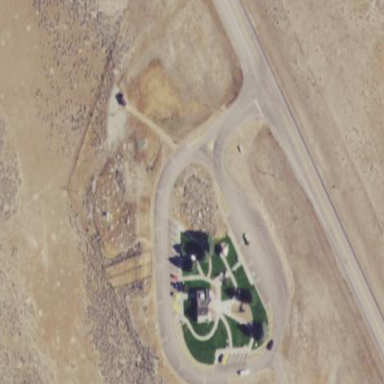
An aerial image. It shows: Rest area on the road with picnic tables.